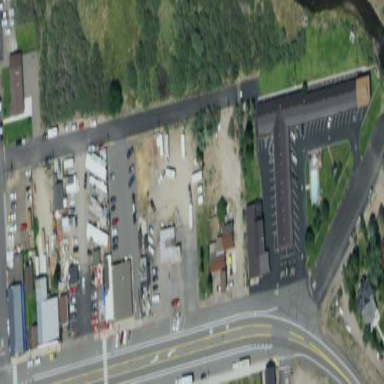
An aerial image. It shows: Commercial area.